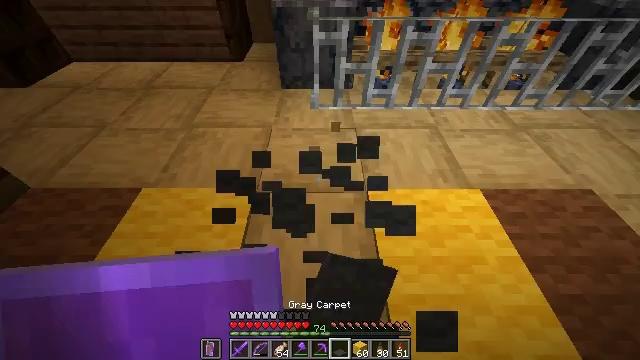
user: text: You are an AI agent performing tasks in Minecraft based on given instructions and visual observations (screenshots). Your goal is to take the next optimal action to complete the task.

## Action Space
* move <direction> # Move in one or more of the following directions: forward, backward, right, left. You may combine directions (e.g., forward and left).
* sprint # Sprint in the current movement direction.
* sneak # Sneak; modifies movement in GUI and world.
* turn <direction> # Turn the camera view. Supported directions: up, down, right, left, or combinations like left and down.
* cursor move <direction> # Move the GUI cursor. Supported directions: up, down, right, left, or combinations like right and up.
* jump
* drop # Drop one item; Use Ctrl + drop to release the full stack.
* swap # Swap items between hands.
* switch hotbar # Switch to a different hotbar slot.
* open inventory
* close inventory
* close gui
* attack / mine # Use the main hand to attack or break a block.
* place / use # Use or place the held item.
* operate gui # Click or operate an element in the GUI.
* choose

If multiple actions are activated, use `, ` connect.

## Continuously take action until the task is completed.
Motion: motion action
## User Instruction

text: Collect gray carpet for building.
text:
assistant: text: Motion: attack / mine